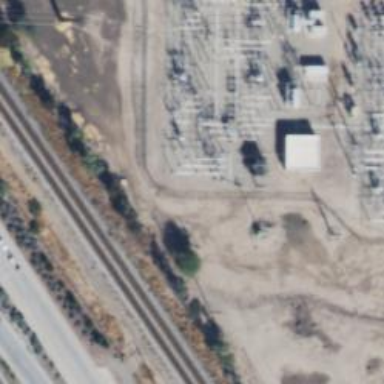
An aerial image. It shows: Switch for power supply.